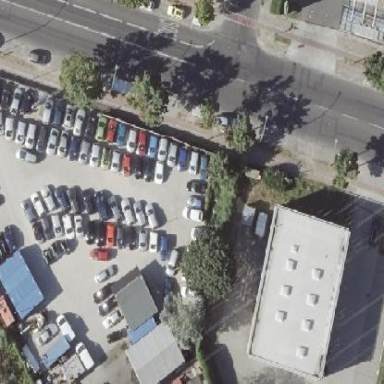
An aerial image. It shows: Commercial area with car shop.